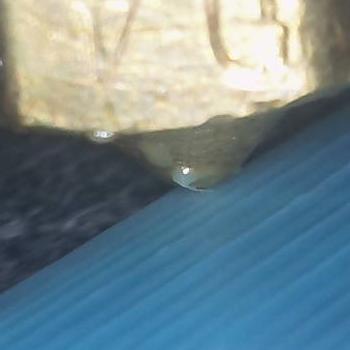
Flow rate: 118%